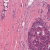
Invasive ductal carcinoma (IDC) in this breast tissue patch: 1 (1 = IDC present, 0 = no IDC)